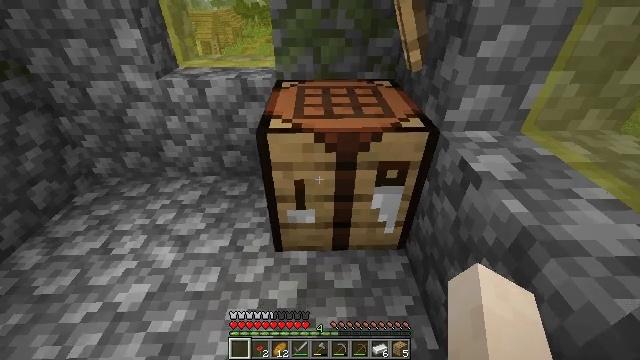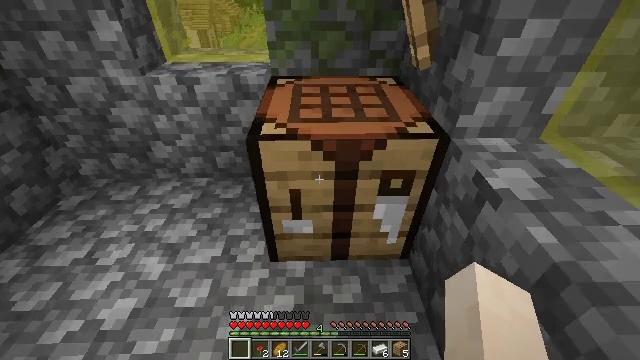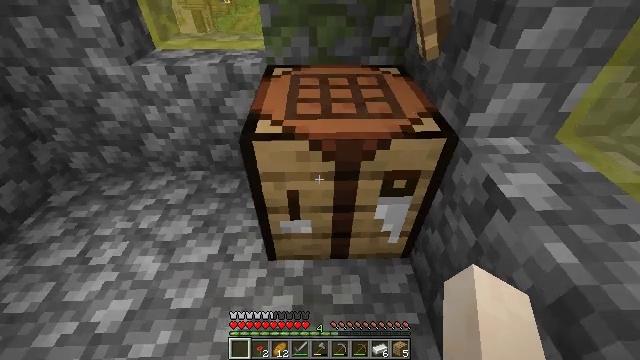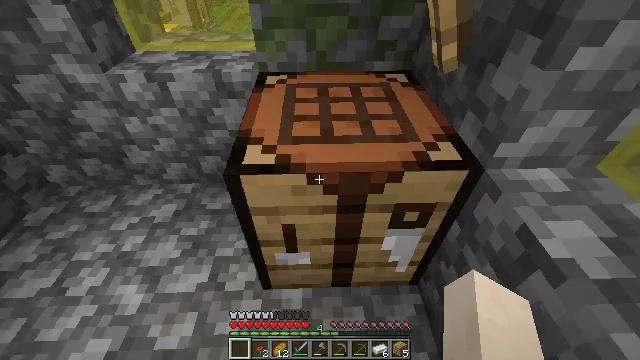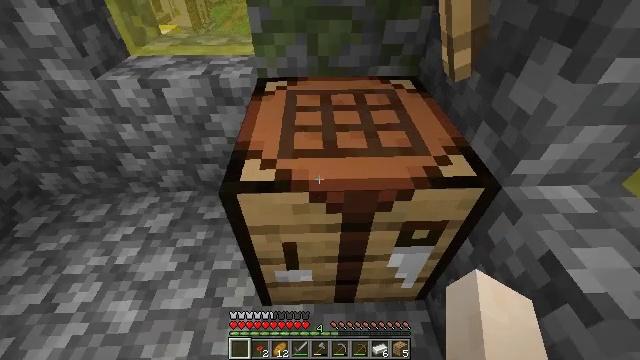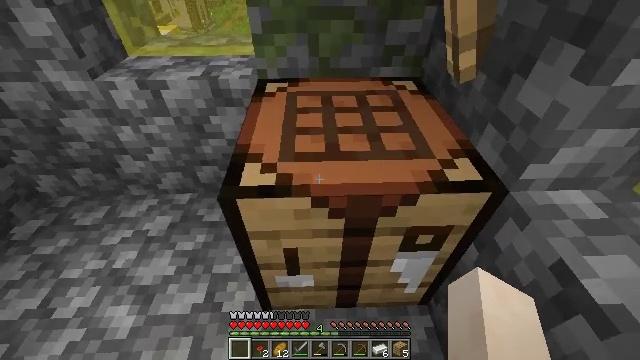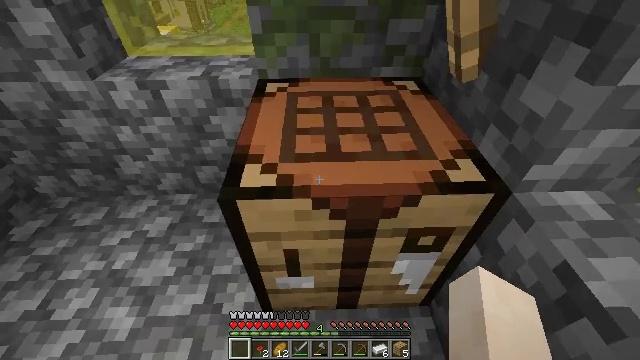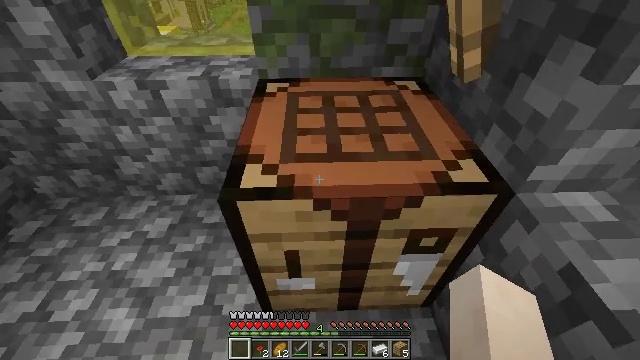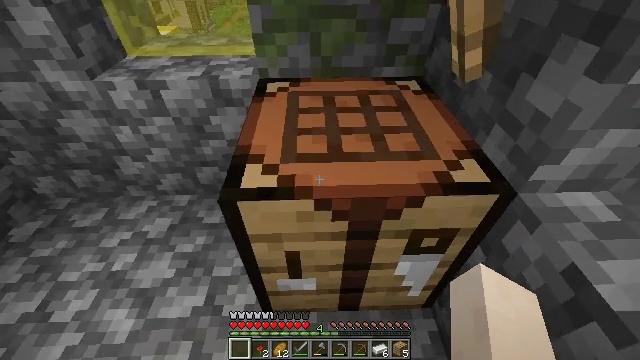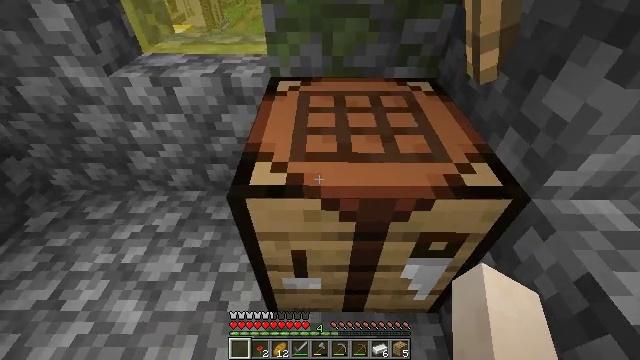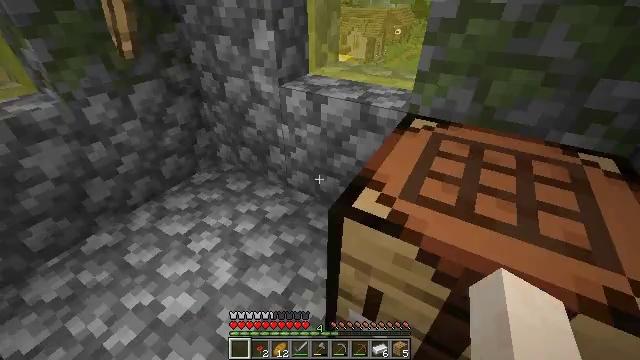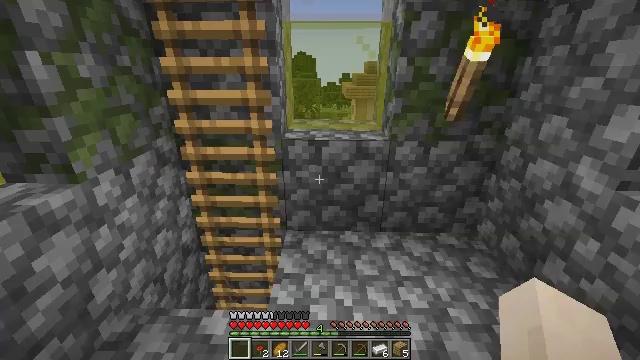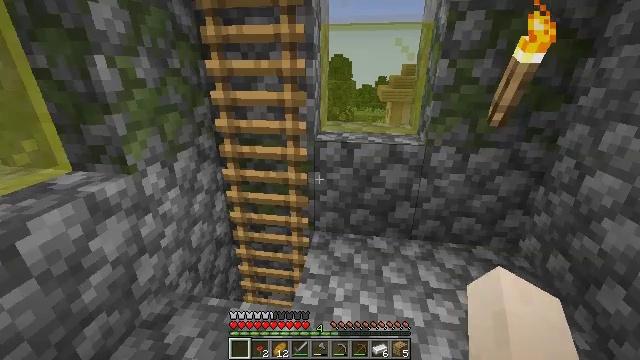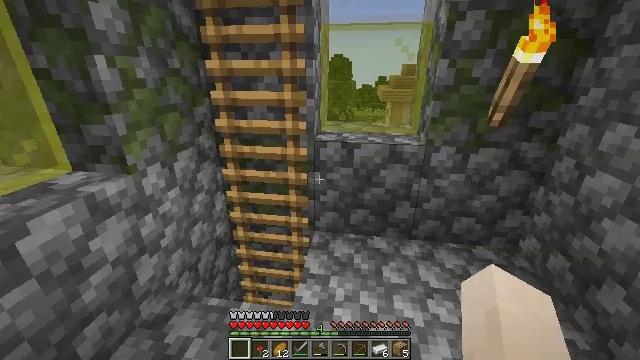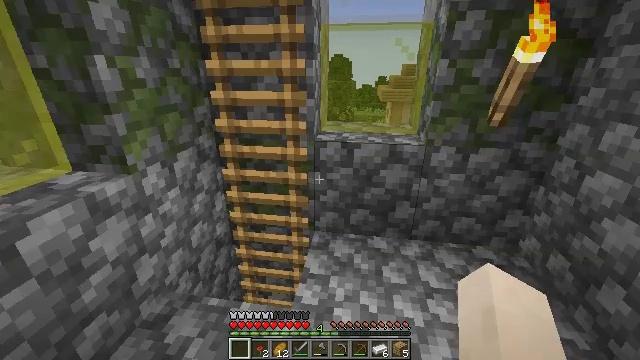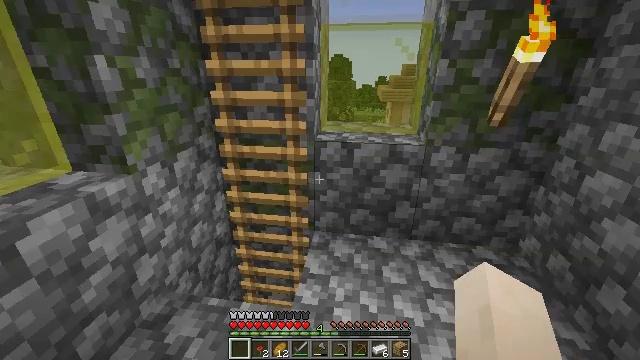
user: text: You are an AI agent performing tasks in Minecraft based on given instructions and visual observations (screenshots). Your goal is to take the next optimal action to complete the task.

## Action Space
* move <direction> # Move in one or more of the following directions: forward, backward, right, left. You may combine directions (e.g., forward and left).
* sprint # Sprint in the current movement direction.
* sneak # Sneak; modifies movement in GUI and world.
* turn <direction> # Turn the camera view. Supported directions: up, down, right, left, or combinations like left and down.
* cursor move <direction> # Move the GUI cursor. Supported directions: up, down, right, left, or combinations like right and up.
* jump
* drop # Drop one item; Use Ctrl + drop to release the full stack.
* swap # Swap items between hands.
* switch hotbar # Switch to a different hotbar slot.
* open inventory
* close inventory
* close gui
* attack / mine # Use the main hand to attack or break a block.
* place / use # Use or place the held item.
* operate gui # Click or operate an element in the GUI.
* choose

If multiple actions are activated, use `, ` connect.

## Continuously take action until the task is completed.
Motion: motion action
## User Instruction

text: Convert a red tulip into red dye in crafting.
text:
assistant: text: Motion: move forward, turn down
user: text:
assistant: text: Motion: move forward, turn down
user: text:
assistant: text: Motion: turn down
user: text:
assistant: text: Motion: no_op
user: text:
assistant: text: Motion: no_op
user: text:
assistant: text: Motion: no_op
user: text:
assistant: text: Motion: no_op
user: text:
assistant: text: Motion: no_op
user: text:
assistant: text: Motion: turn left
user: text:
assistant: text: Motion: turn left and up
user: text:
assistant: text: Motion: turn left and up
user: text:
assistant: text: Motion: turn left
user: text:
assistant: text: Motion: no_op
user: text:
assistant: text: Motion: no_op
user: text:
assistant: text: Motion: no_op
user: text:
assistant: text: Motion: no_op
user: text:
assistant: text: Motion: no_op
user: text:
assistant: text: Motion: no_op
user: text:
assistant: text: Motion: no_op
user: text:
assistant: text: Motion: no_op
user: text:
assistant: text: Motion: no_op
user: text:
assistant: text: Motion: no_op
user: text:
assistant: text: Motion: turn right and down
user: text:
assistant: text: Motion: no_op
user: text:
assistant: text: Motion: no_op
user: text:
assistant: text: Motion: turn right
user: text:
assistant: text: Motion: turn right and down
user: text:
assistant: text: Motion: turn right and down
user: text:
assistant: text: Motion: turn right and down
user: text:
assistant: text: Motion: turn down